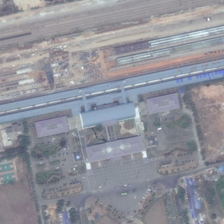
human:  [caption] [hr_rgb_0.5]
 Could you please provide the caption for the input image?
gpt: several buildings are in one side of a railway station .

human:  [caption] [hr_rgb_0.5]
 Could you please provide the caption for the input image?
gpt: several buildings are in one side of a railway station .

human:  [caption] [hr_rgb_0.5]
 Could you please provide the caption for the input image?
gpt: several buildings are in one side of a railway station .

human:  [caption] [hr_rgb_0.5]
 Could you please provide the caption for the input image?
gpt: several buildings are in one side of a railway station .

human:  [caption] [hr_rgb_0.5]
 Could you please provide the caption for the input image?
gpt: several buildings are in one side of a railway station .